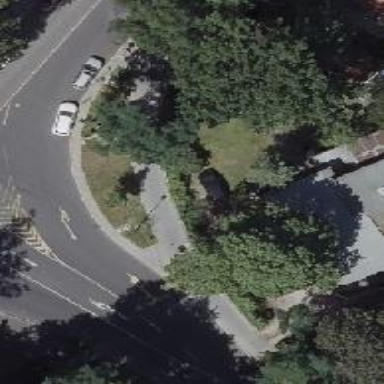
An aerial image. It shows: Deciduous broadleaved tree.